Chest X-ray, PA view. Patient: 56 years old, sex F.
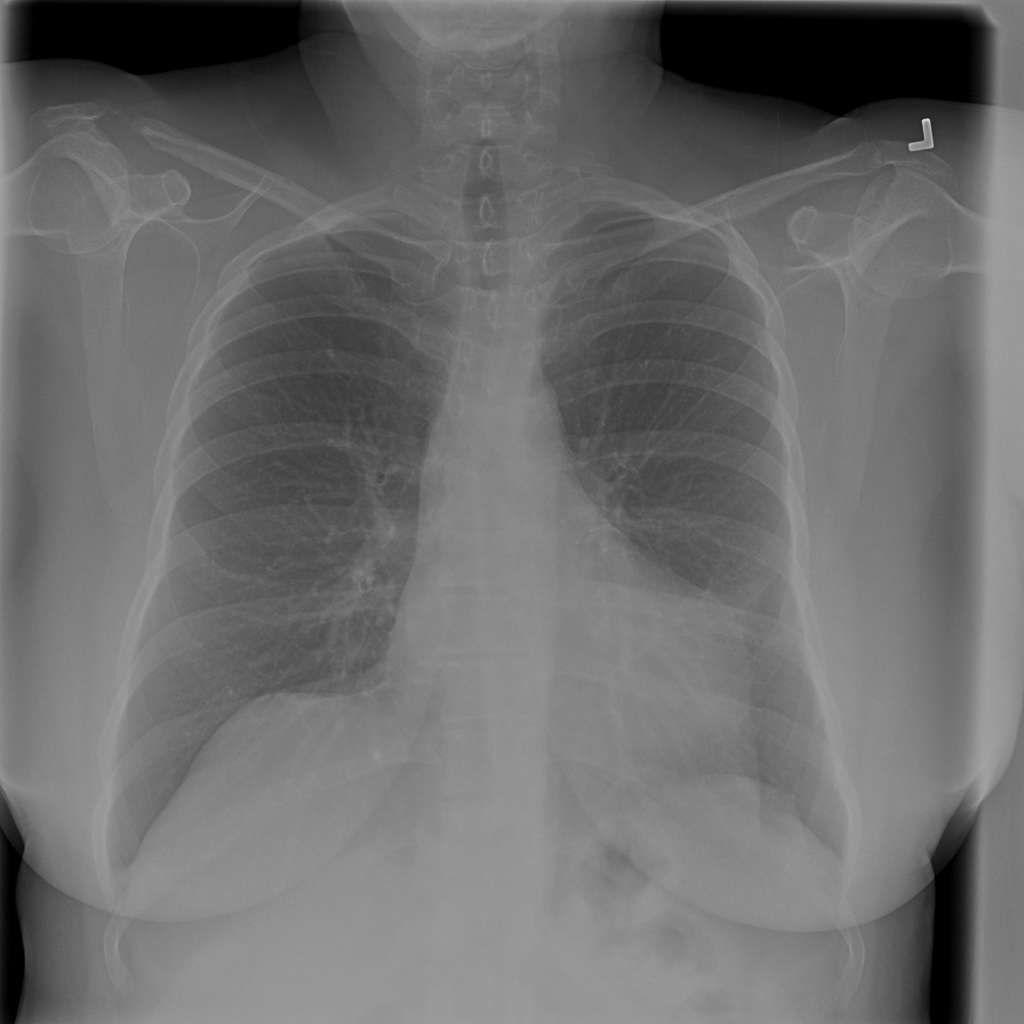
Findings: No Finding